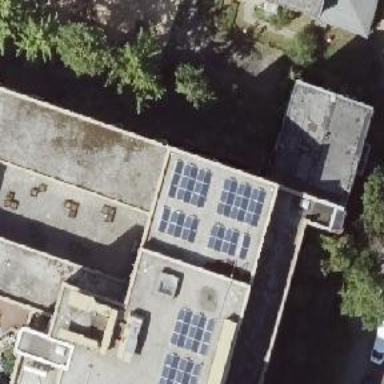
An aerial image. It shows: Solar power generator using photovoltaic method with solar photovoltaic panel types.